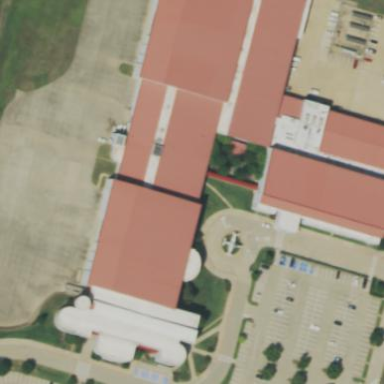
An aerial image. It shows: Hangar.